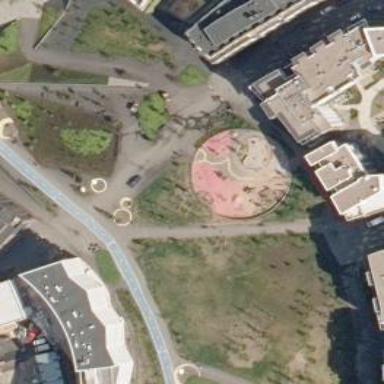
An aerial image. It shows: Playground with springy equipment.